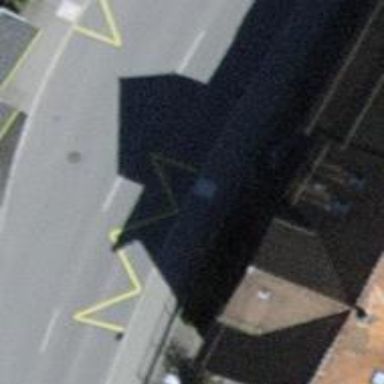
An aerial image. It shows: Public transport stop position.